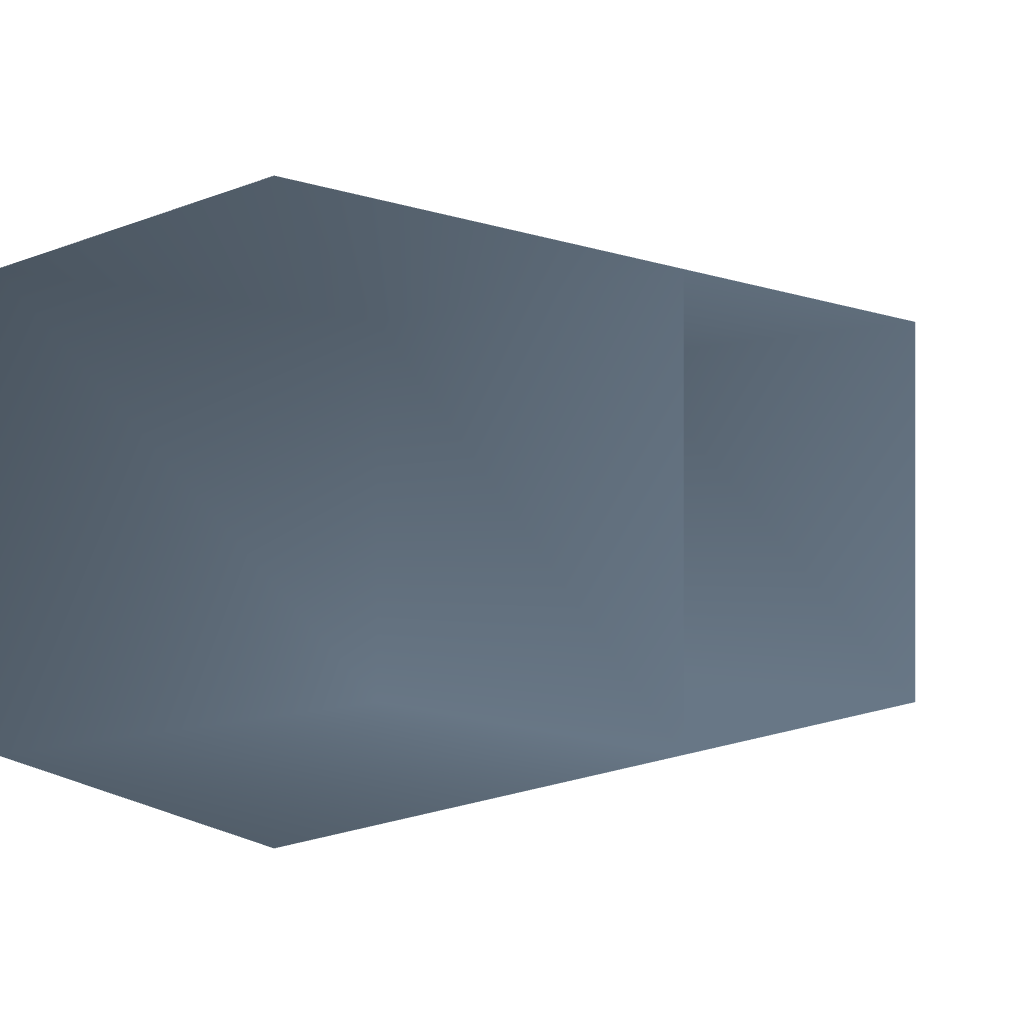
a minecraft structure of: modern teleport